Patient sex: M
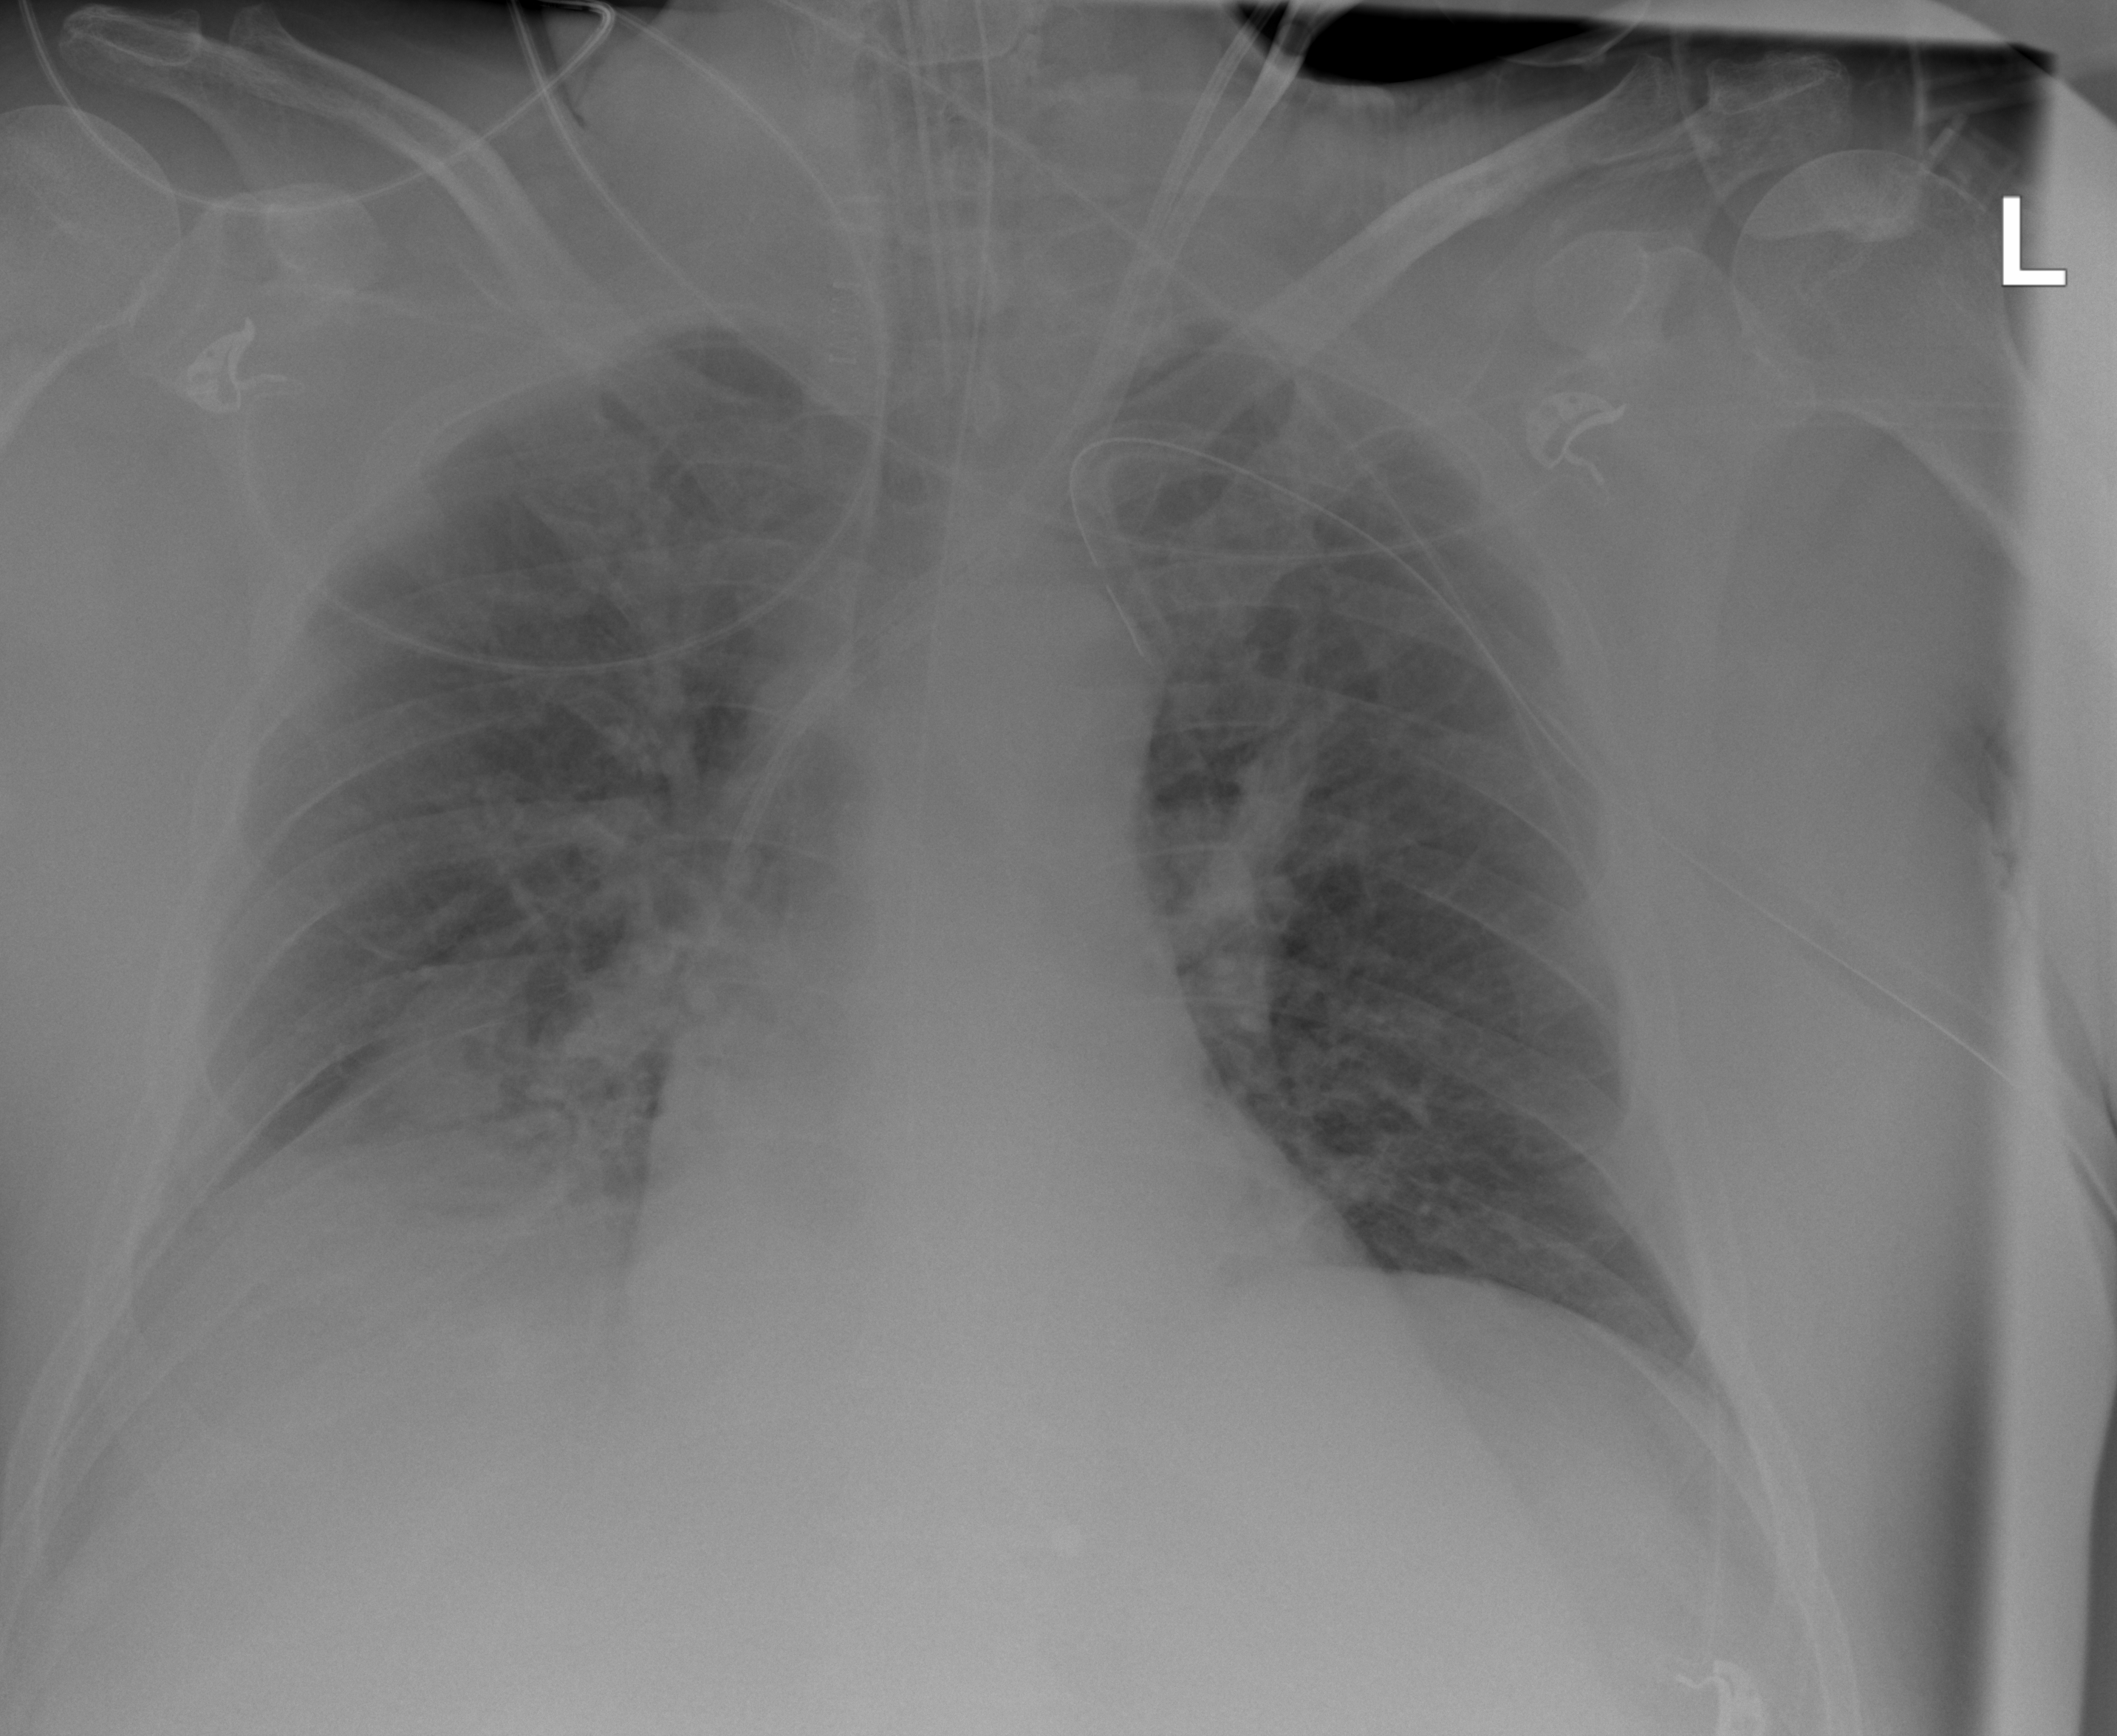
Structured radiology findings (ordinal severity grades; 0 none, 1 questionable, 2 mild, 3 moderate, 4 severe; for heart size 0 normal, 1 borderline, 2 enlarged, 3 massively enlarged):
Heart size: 1
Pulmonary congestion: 2
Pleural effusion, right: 2
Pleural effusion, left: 0
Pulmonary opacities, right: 2
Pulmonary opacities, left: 2
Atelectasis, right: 2
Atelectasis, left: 2